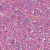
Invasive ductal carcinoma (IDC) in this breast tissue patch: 1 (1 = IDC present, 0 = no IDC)